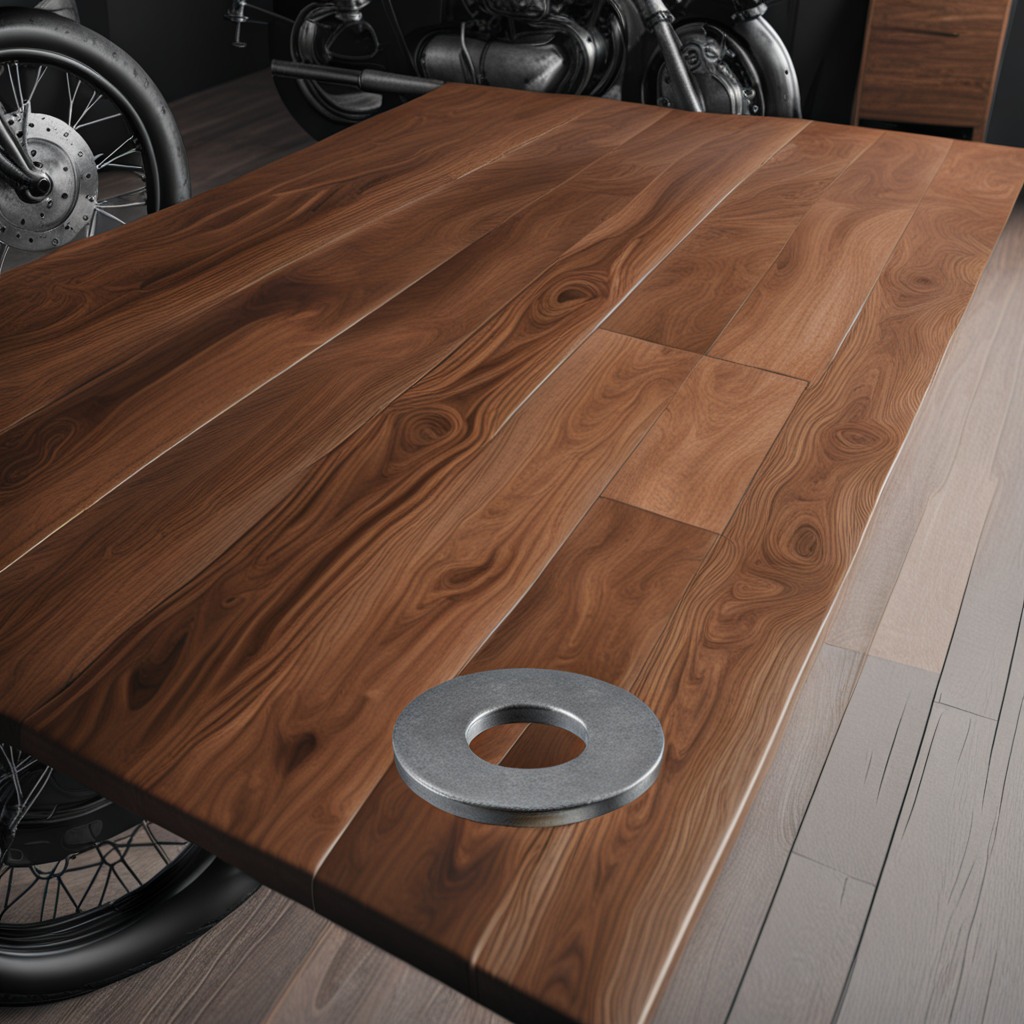
A flat metal washer is lying on the oil-spilled wooden table in a vintage motorcycle garage.